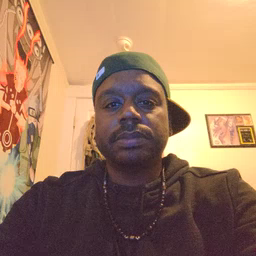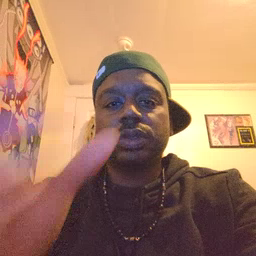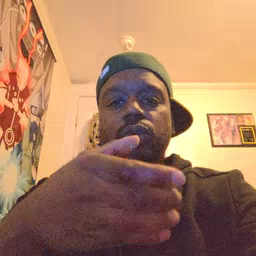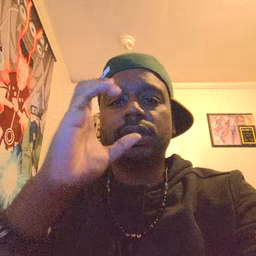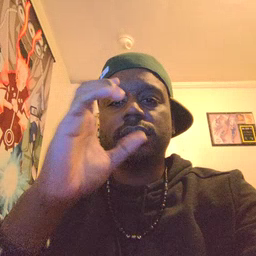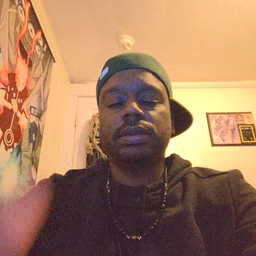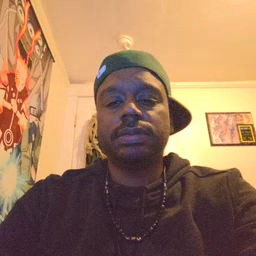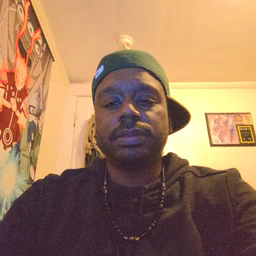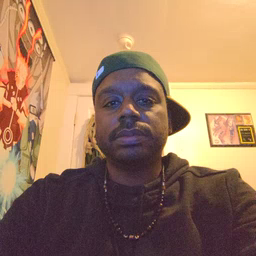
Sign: drink